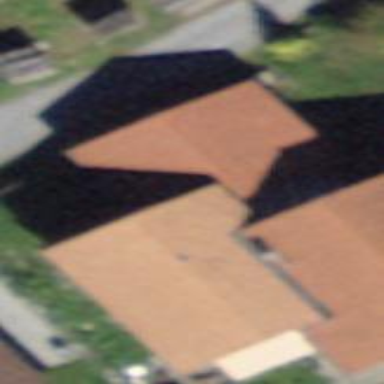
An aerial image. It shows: View of roof of building.